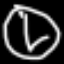
Label: clock